Interaction volume radius: 5 \u00c5
Interaction volume height: 45 \u00c5
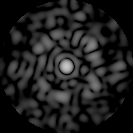
Disorder parameter: 0.671